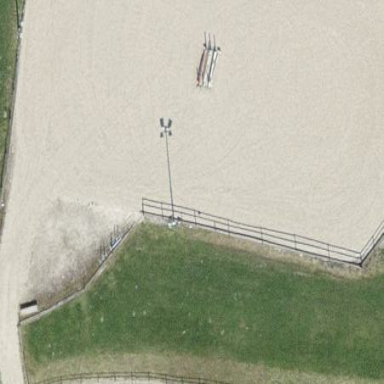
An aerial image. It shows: Equestrian pitch for leisure land use.